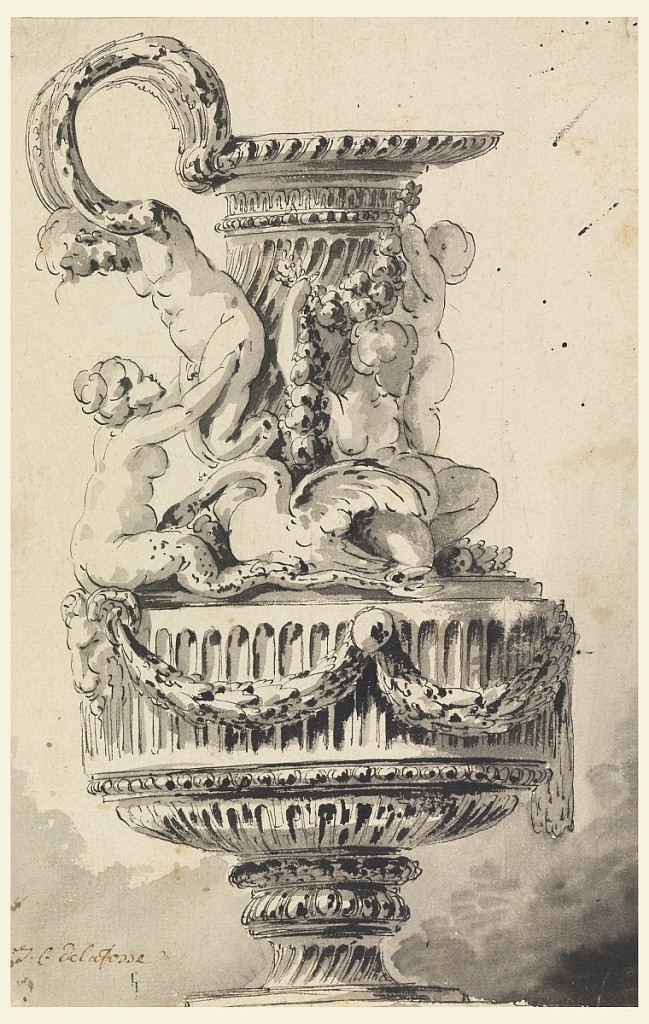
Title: Design for a Ewer
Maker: Jean-Charles Delafosse, French, 1734 – 1789
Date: ca. 1765
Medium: Pen and black ink, brush and black and grey wash, graphite
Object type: Drawing
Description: The handle is at left. Its bottom part consists of a satyr who is embraced by a mermaid seated on the shoulder of the ewer. A swan and two girls surround the neck of the vessel. The fluted body show festoons suspended from a faun's mask. S